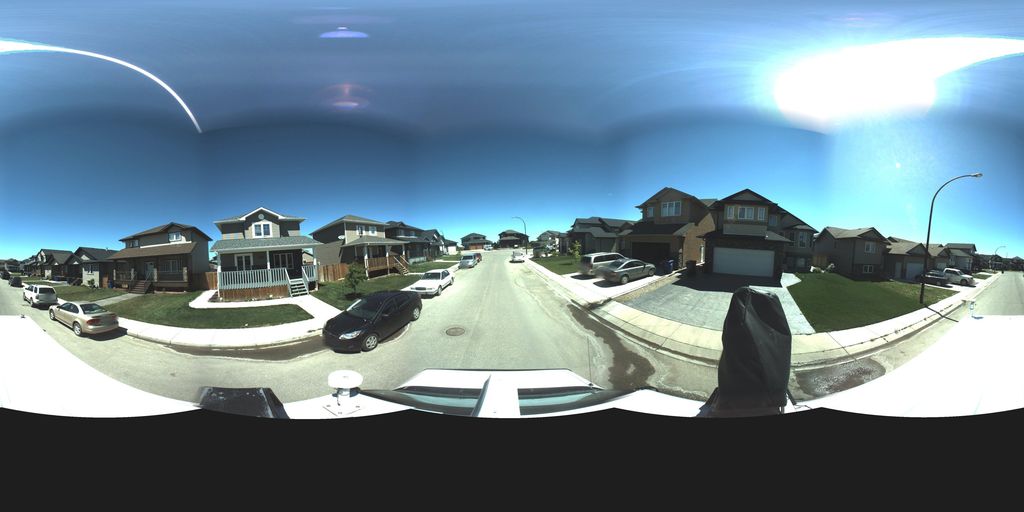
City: saskatoon